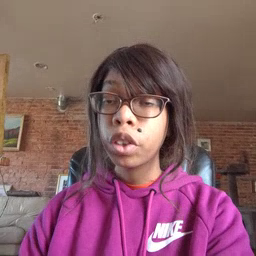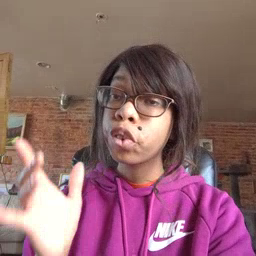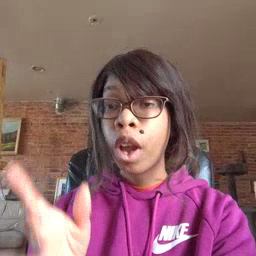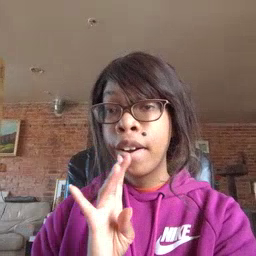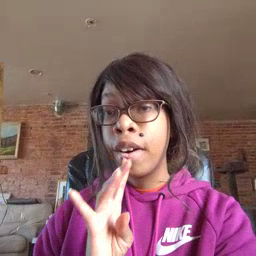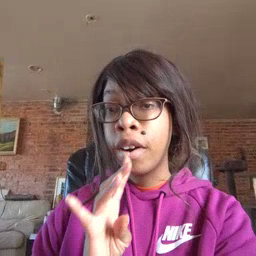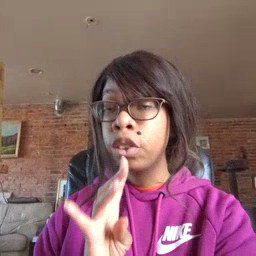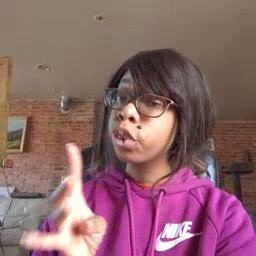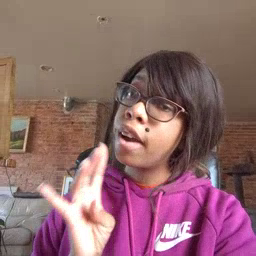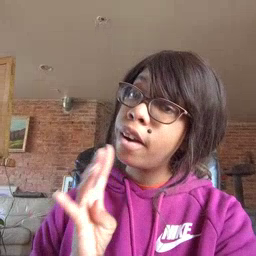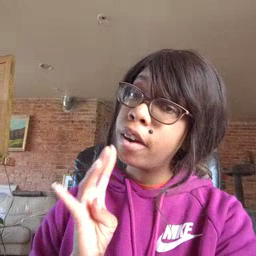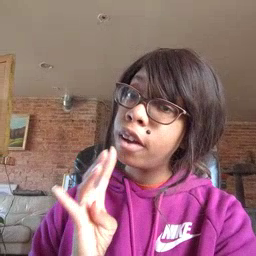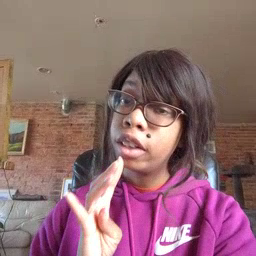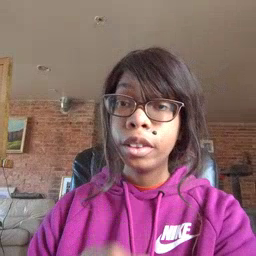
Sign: talk